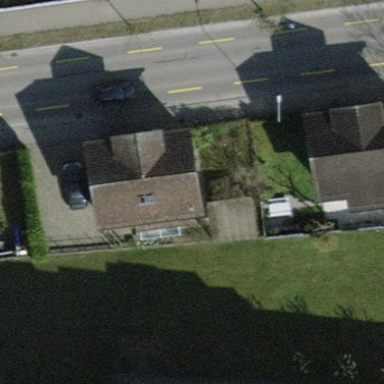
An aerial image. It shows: Detached building.